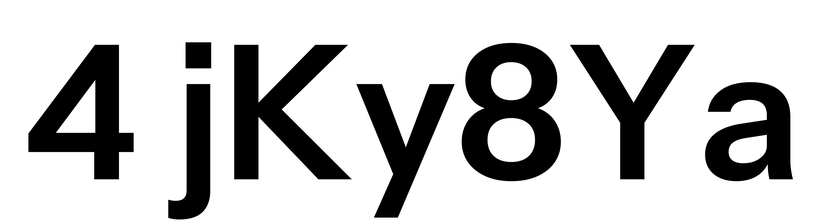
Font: InstrumentSans_SemiBold